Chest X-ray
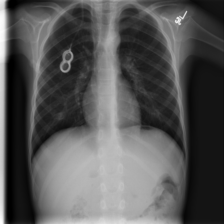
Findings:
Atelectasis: negative
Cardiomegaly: negative
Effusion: negative
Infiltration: negative
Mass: negative
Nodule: negative
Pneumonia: negative
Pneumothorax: negative
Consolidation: negative
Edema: negative
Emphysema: negative
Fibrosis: negative
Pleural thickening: negative
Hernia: negative